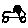
Label: car